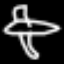
Label: airplane